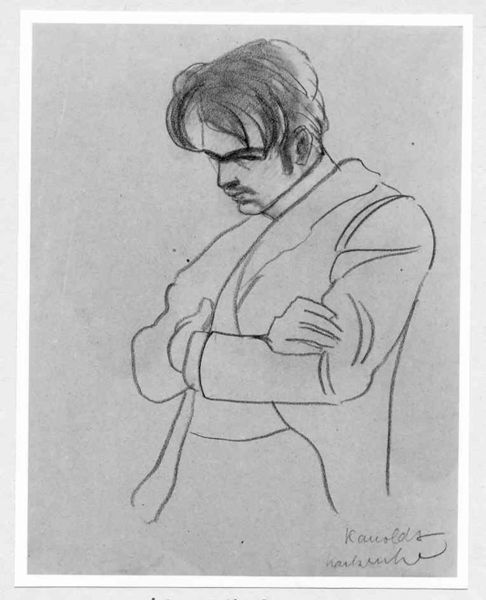
Titel: Bildnis Alexander Kanoldt in halber Figur
Künstler: Alexander Kanoldt
Standort: Karlsruhe
Institution: Staatliche Kunsthalle Karlsruhe
Schlagwörter: hand, kopf, mann, schatten, weiß, grob, finger, frisur, grau, haar, handschuh, kreide, mund, nase, ohr, profil, schwarz, skizze, stirn, zeichnung, blick, anzug, bart, hemd, jacke, jung, schnurrbart, arm, arme, augen, bluse, böse, falten, gesicht, kleidung, kragen, mensch, trauer, bild, bildnis, hände, portrait, porträt, schauen, signatur, haare, mantel, blatt, person, augenbrauen, kinn, lippen, locken, ohren, traurig, seitlich, papier, man, haltung, studie, linien, einfach, ernst, brauen, grimmig, faltig, mimik, gesenkt, nachdenklich, augenbraue, nachdenken, jackett, oberkörper, sakko, schnauzer, jacket, striche, umriss, unten, unterschrift, linie, kohle, schwarz-weiß, künstler, portait, seite, strich, stilisiert, denker, bleistift, koteletten, stehkragen, entwurf, kohlezeichnung, reduziert, kotletten, bleistiftzeichnung, verschränkt, jüngling, selbstportrait, halbprofil, dandy, beau, abwärts, tief, immpressionismus, graphit, bleistifft, zeichnng, hochrechteckig, kanoldt, verschränkte arme, arme verschränkt, ablehnend, nach unten, portrat, trotz, n, kanold, bleischtift, mund augen, kennung, kanolds kaltz, kanolds, schreckliche frisur, verschränte arme, dtrich